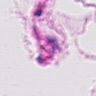
Metastatic tissue present: no